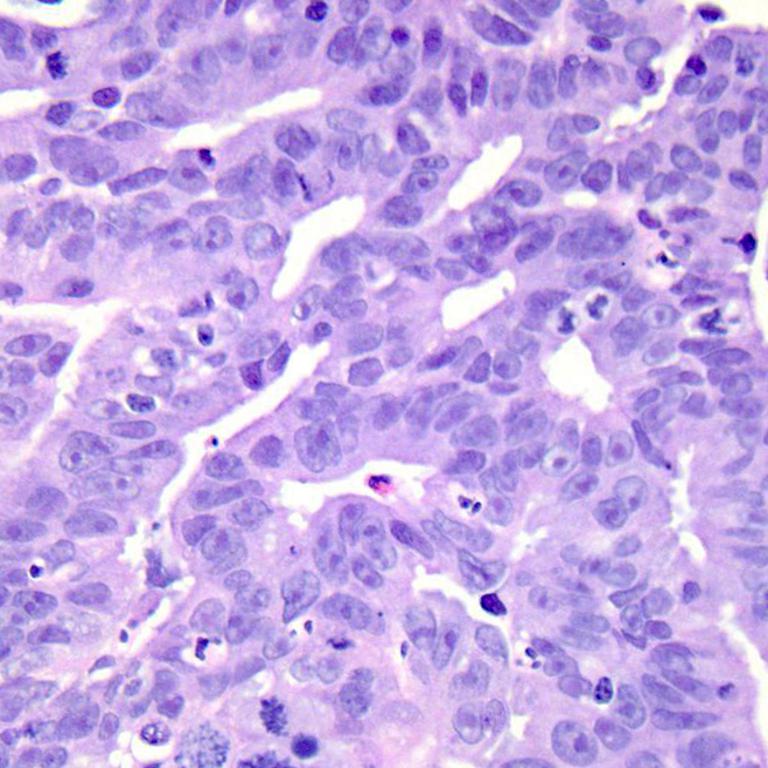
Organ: colon
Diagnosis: adenocarcinomas